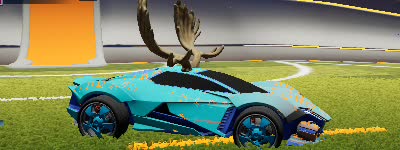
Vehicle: werewolf